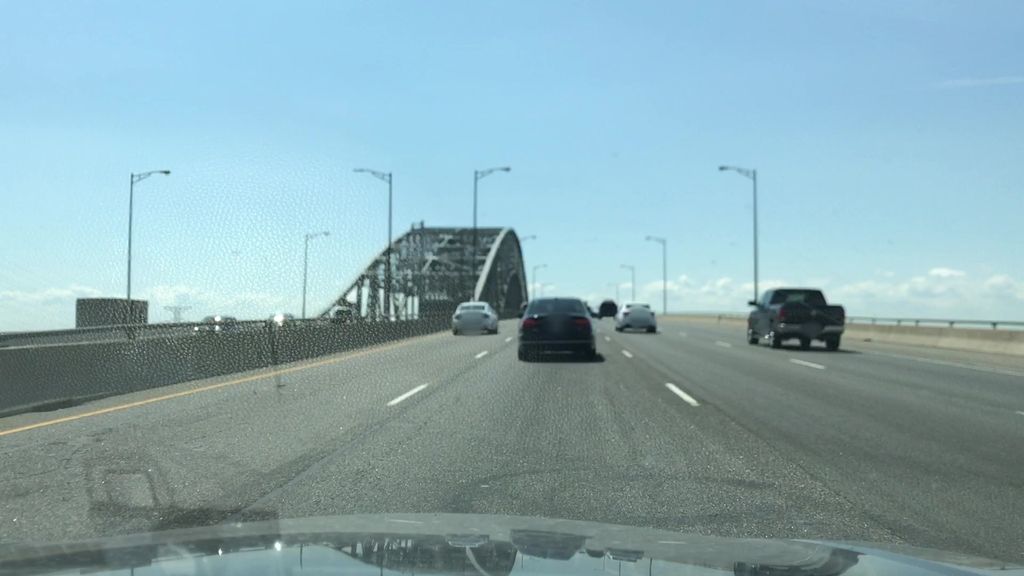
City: hamilton